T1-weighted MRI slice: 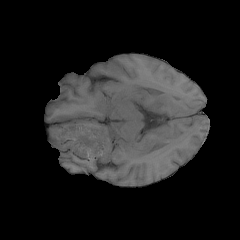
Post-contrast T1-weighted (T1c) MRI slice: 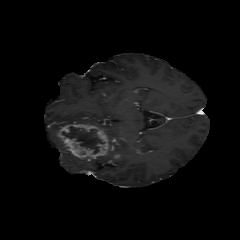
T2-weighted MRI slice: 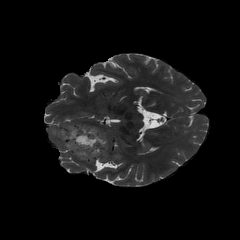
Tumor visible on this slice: yes